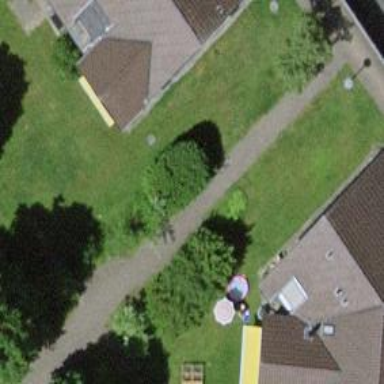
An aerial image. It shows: Group of garages.